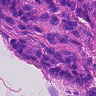
Metastatic tissue present: yes